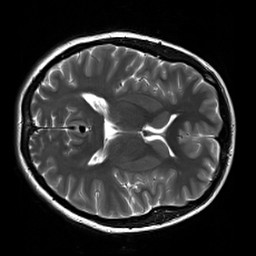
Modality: T2w
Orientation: axial
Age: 22
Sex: female
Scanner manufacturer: siemens
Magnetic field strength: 3 T
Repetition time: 7 s
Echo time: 0.09 s